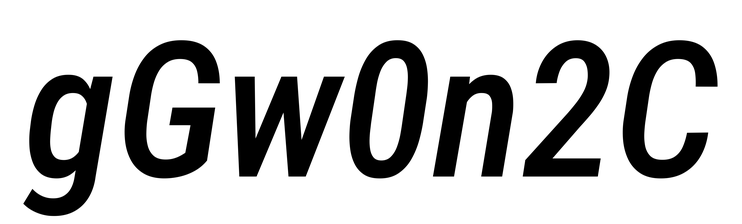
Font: Roboto-Italic_Condensed_Medium_Italic